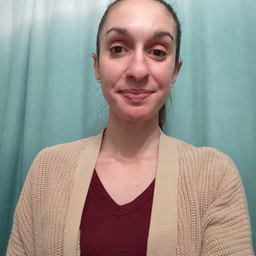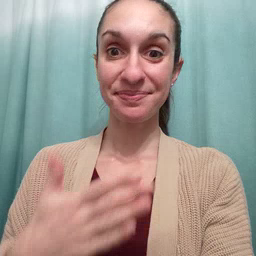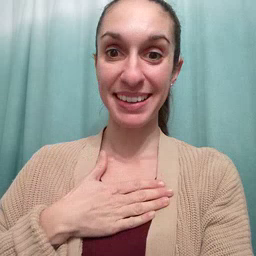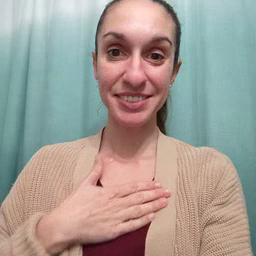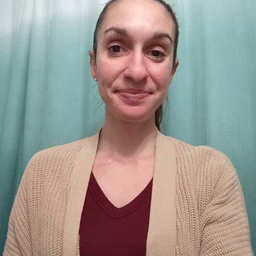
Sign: minemy